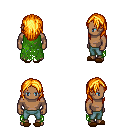
a pixel art fantasy rpg character, male body template, human, dark skin, green tattered cape, teal pants, light blonde long hairstyle, brown slippers, four views (front, back, left, right), 2x2 character sprite sheet, small pixel art, hard edges, no anti-aliasing